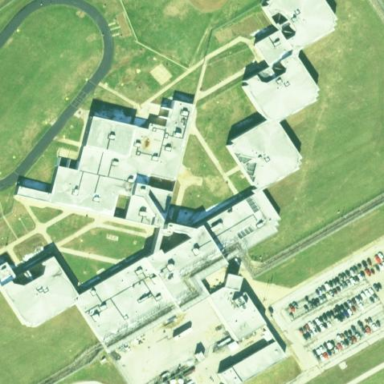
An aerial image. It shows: Prison.